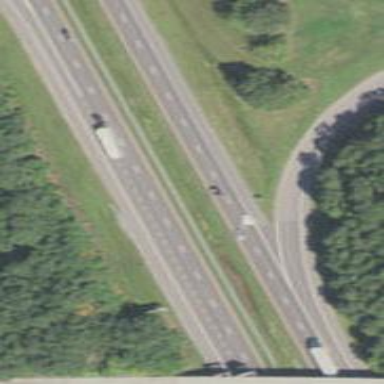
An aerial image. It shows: Motorway.